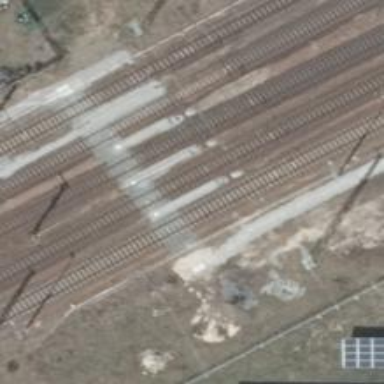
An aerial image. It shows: Railway signal.